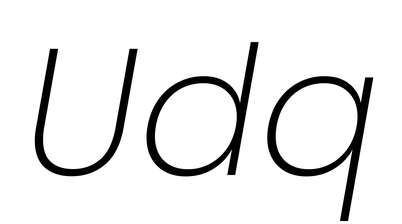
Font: Poppins-ExtraLightItalic